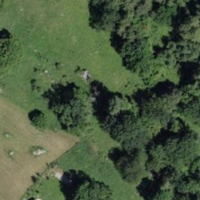
EUNIS habitat code: 41
Species observed at this site:
Picus viridis